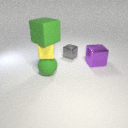
large purple metal cube to the right of large green rubber sphere